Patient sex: F
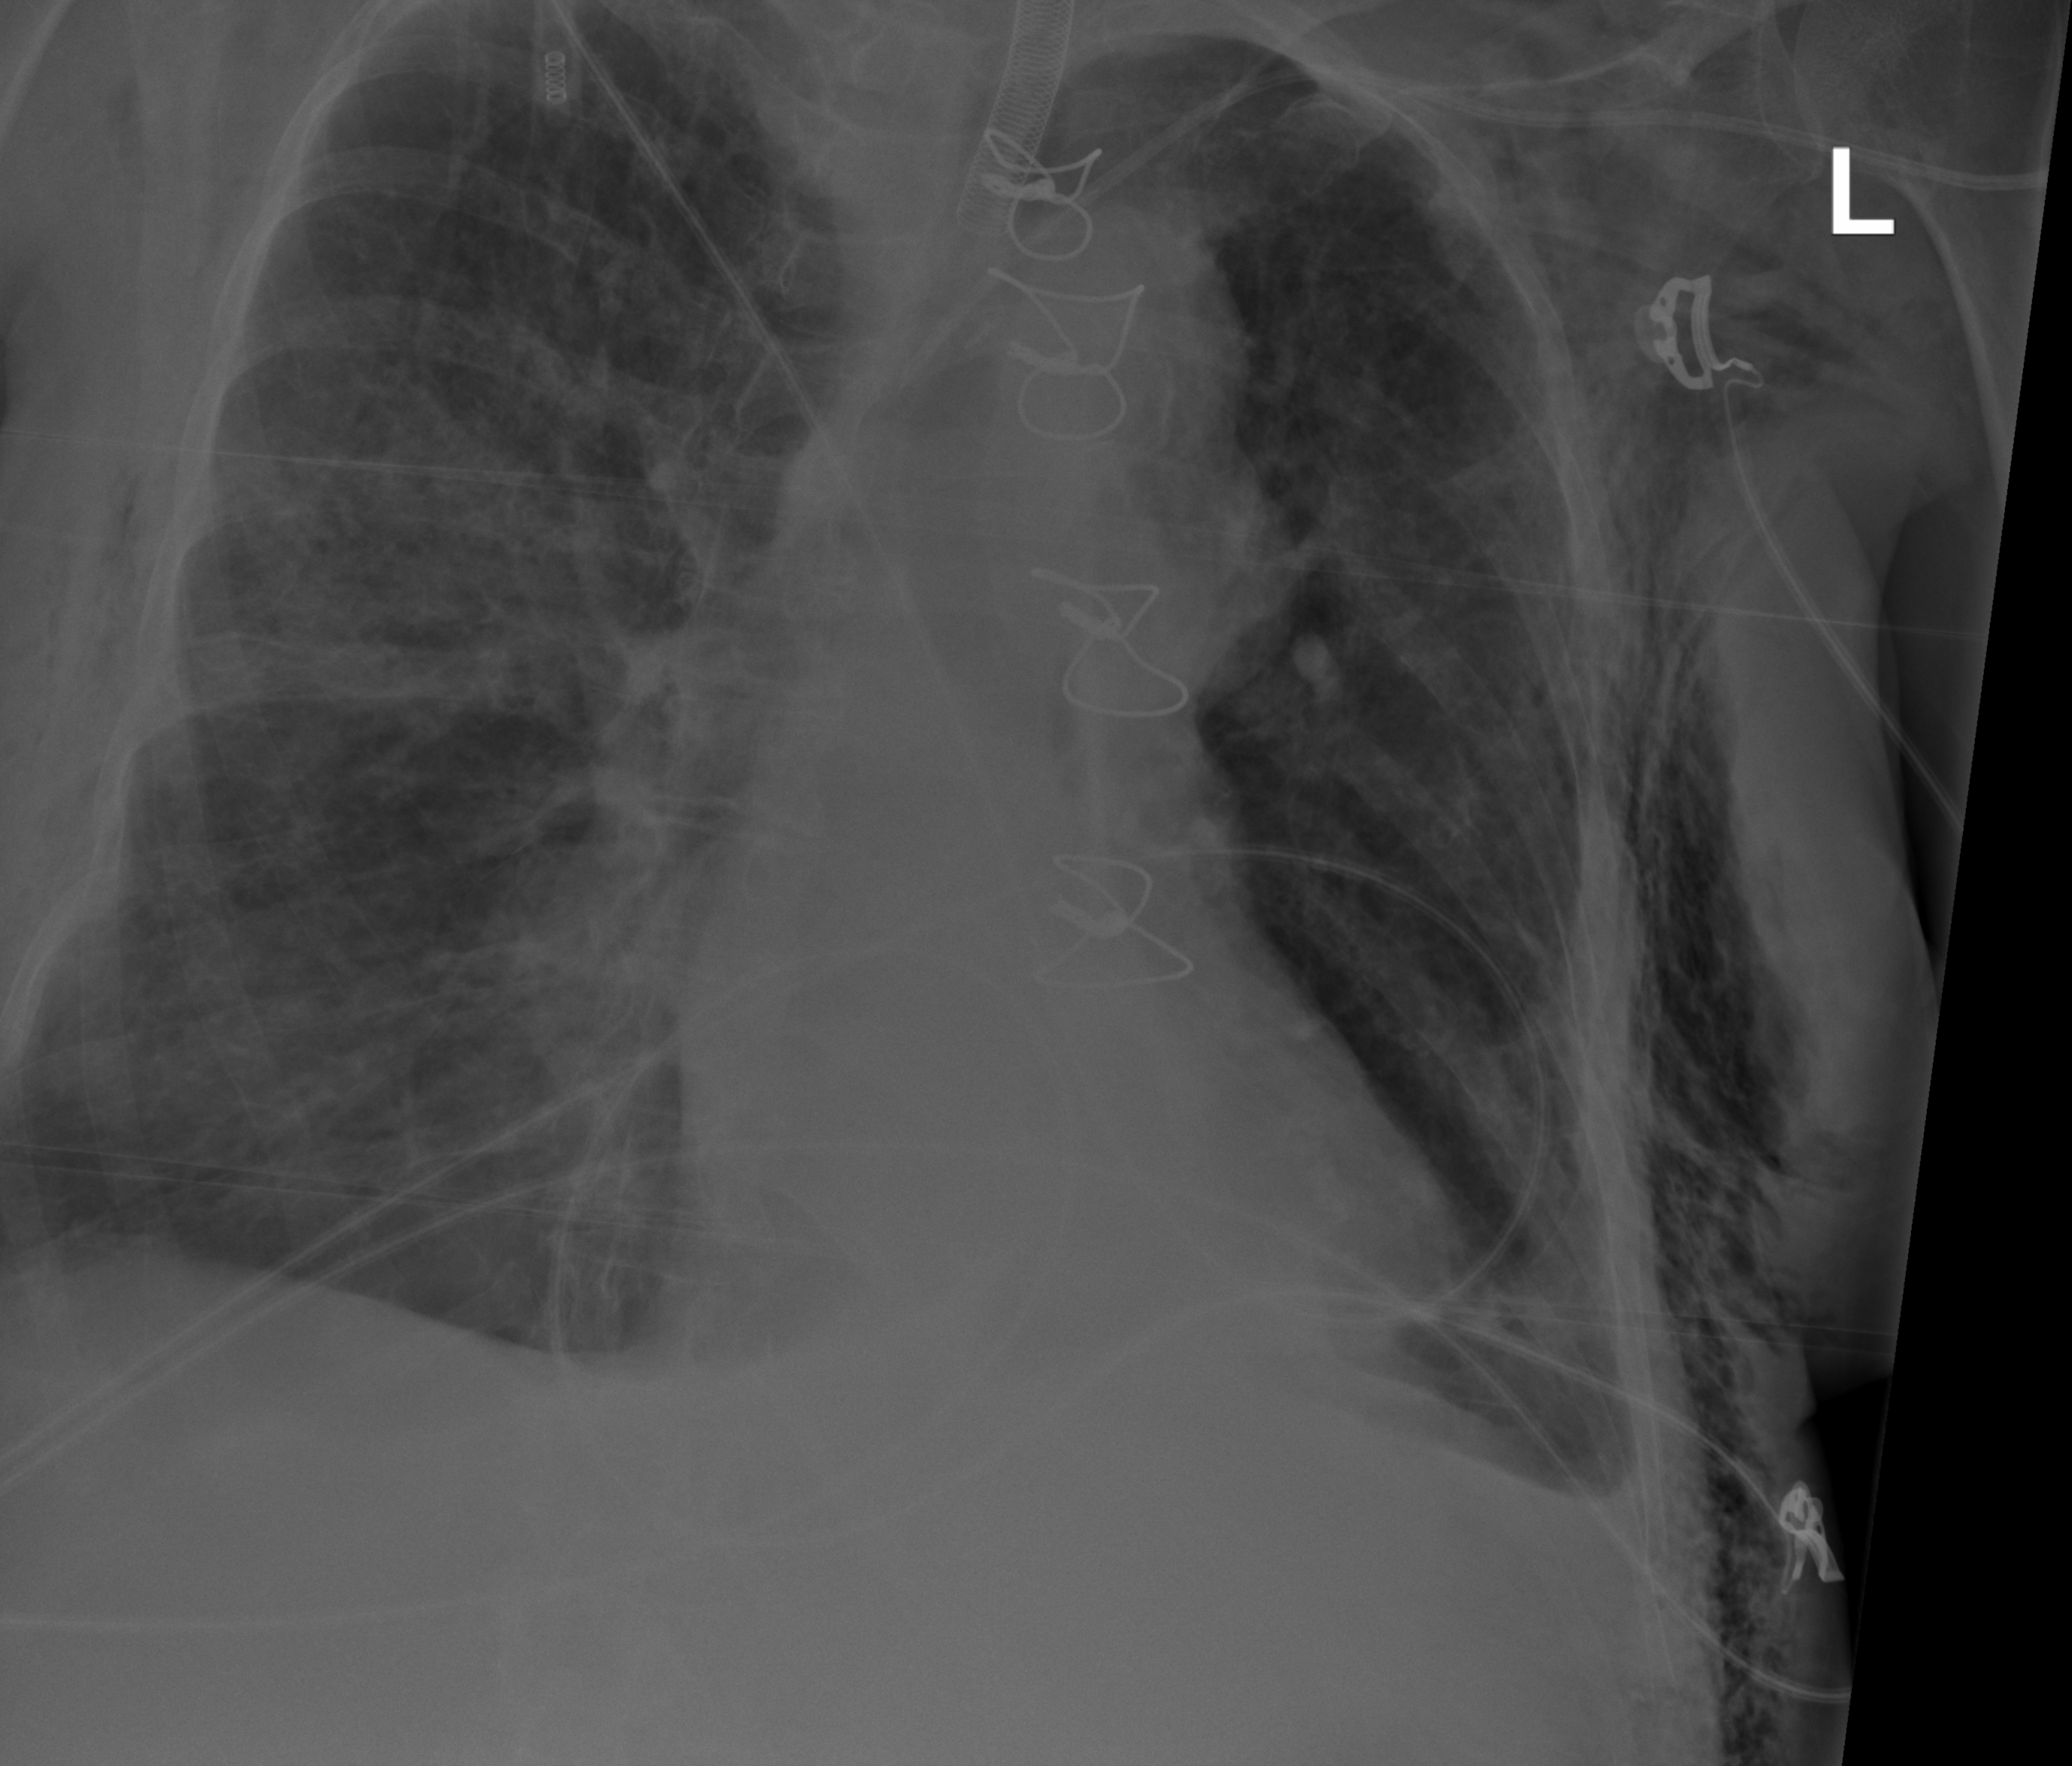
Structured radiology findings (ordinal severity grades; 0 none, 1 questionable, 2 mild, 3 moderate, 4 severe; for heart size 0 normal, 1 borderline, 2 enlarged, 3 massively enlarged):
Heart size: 0
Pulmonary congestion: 0
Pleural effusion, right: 2
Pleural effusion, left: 2
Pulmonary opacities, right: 2
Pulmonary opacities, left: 0
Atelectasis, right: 2
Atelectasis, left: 2